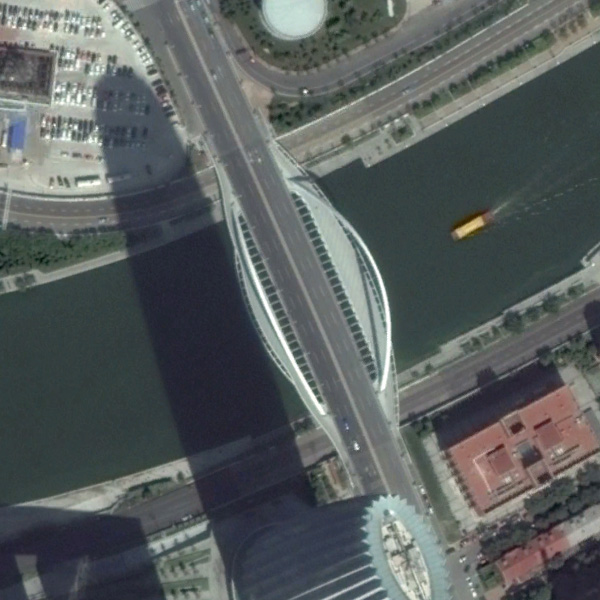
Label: Bridge